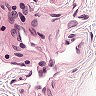
Metastatic tissue present: no